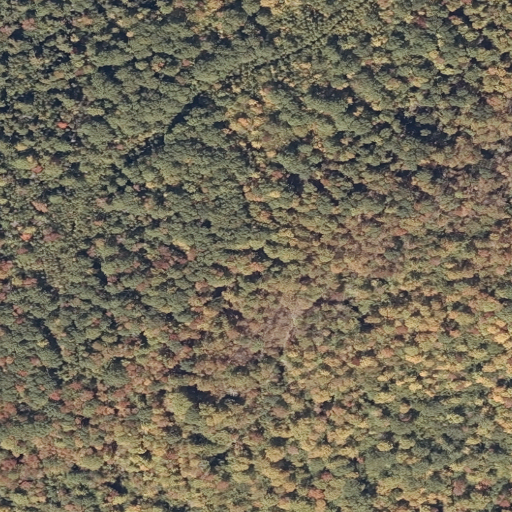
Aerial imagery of mountain in Maine named Thurlow Hill containing deciduous forest, mixed forest, and evergreen forest